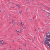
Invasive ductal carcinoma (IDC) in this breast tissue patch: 1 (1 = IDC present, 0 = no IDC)